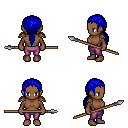
a pixel art fantasy rpg character, female body template, human, dark skin, leather shoulder armor, magenta pants, blue ponytail hairstyle, spear, four views (front, back, left, right), 2x2 character sprite sheet, small pixel art, hard edges, no anti-aliasing